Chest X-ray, AP view. Patient: 81 years old, sex F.
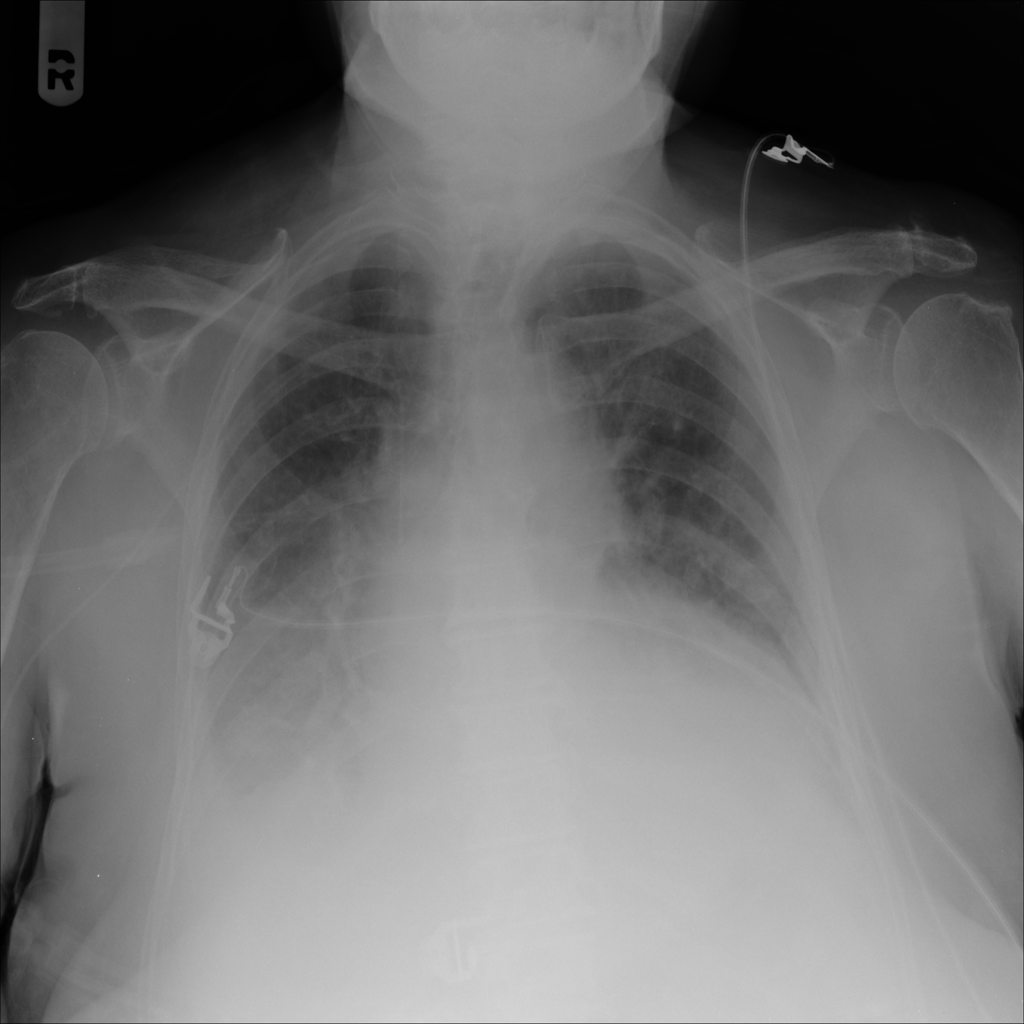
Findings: Atelectasis, Effusion, Infiltration